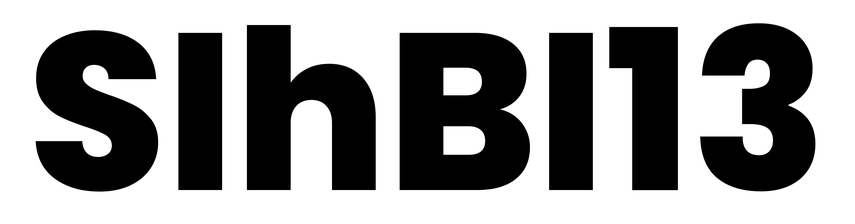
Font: Poppins-ExtraBold